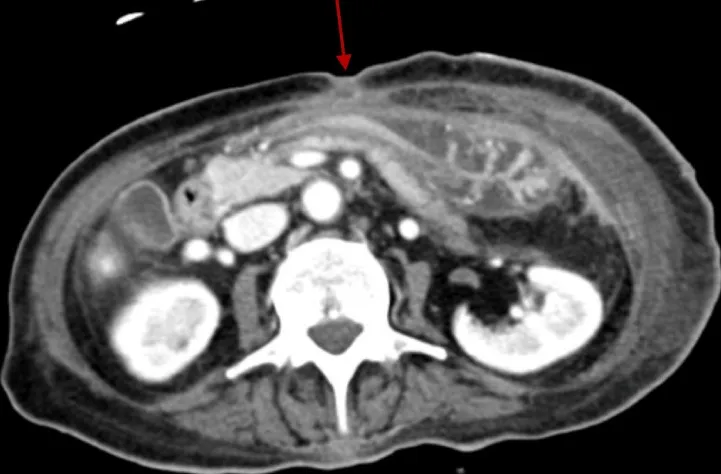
CT scan of the abdomen showing interval closure of the stoma (arrow).
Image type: radiology (ct)